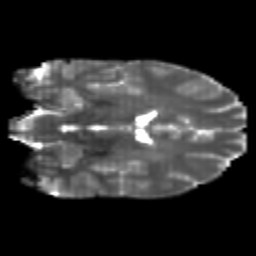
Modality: T2w
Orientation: coronal
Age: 20
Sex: male
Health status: healthy
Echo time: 0.074 s